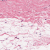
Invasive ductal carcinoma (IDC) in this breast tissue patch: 0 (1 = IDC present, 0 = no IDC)